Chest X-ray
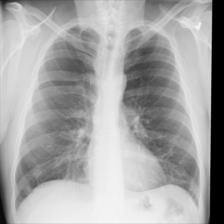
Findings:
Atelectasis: negative
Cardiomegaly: negative
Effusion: negative
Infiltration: negative
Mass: negative
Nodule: negative
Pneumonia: negative
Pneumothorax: negative
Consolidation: negative
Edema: negative
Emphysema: negative
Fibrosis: negative
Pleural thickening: negative
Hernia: negative